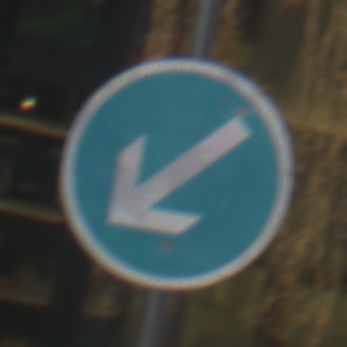
Verkehrszeichen: VorgeschriebeneVorbeifahrtLinks
Umgebung: Outdoor, Urban
Tageszeit: Midday
Wetter: Overcast
Licht: Natural
Jahreszeit: NotSpecified
Kontrast: LowContrast